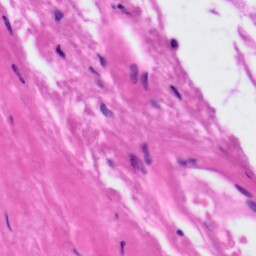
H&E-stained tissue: Tonsil